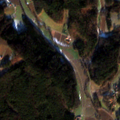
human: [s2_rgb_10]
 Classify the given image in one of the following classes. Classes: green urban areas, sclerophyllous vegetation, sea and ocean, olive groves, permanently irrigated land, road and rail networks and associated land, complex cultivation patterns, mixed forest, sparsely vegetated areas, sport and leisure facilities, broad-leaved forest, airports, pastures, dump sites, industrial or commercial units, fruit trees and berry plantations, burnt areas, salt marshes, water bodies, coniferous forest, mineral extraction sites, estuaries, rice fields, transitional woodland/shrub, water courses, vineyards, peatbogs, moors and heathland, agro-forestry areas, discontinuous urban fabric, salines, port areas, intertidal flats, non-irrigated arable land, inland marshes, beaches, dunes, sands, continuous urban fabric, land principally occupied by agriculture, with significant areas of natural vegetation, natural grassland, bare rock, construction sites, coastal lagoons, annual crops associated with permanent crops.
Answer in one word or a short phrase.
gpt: pastures, complex cultivation patterns, broad-leaved forest, mixed forest